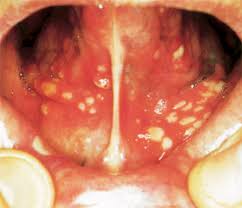
Condition: Mouth Ulcer